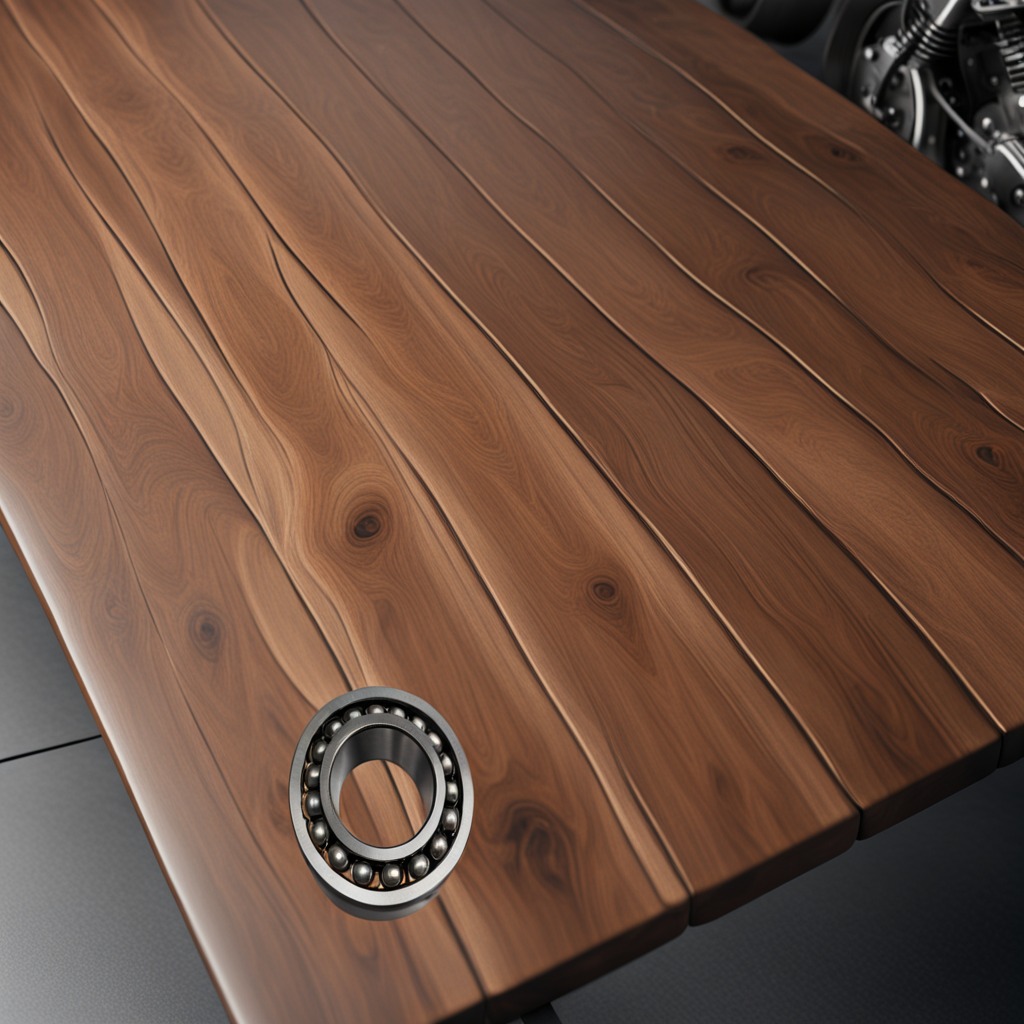
A metal ball bearing is lying on the oil-spilled wooden table in a vintage motorcycle garage.